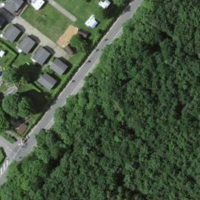
EUNIS habitat code: 53
Species observed at this site:
Corvus corone
Cyanistes caeruleus
Parus major
Erithacus rubecula
Pyrrhula pyrrhula
Dendrocopos major
Pica pica
Certhia familiaris
Sitta europaea
Aegithalos caudatus